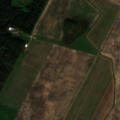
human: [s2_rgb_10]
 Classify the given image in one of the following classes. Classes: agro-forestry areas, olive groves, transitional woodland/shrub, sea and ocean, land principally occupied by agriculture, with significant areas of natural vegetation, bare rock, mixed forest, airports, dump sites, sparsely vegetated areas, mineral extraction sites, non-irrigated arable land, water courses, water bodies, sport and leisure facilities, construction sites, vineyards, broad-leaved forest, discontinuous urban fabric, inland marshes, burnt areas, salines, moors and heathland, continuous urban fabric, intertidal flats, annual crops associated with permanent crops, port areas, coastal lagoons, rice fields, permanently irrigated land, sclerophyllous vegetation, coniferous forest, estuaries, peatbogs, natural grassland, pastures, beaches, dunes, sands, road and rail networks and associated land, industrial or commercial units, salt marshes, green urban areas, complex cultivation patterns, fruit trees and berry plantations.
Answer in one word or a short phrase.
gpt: non-irrigated arable land, broad-leaved forest